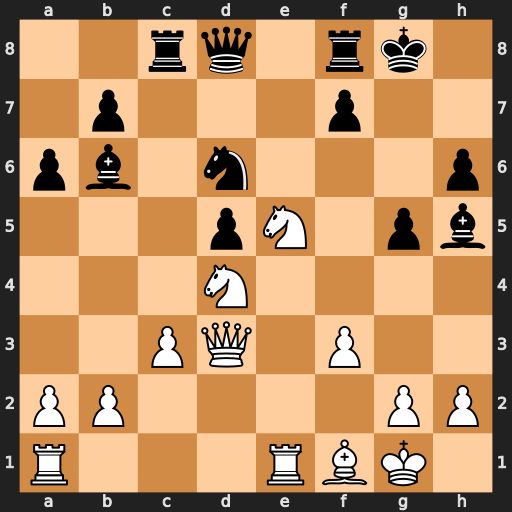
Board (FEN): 2rq1rk1/1p3p2/pb1n3p/3pN1pb/3N4/2PQ1P2/PP4PP/R3RBK1
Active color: w
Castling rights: -
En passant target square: -
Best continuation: g4 Bg6 Nxg6